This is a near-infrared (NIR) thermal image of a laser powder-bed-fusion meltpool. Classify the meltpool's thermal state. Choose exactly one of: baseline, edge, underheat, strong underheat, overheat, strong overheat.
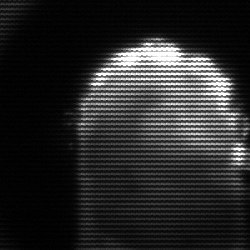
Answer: baseline